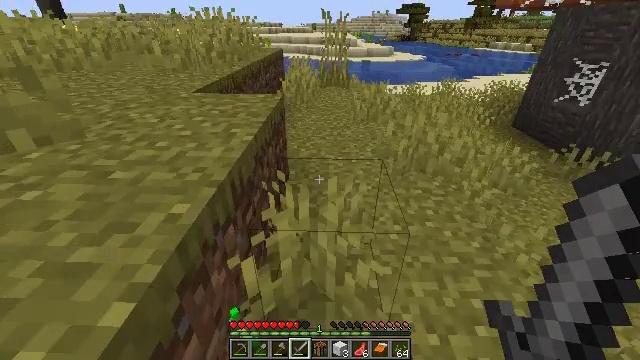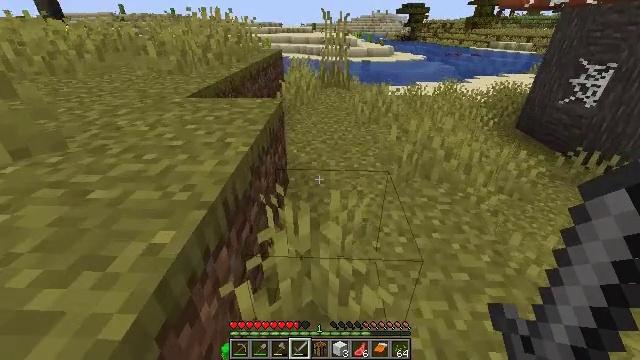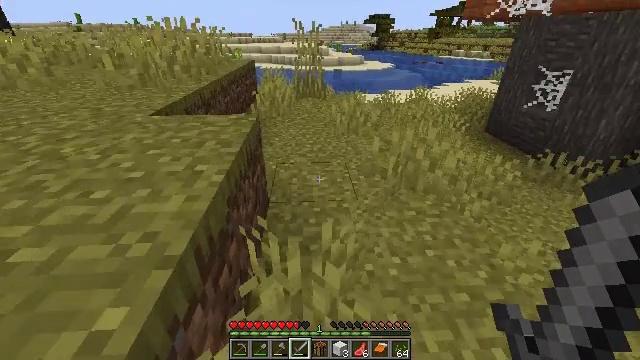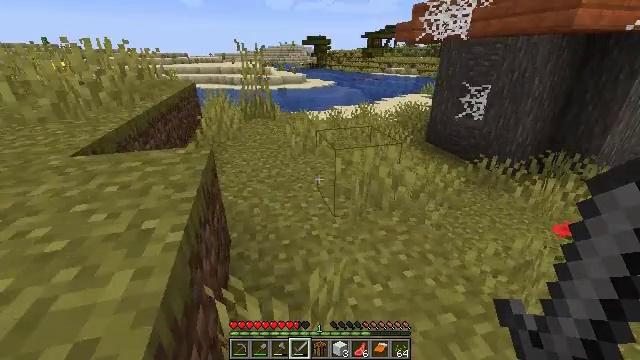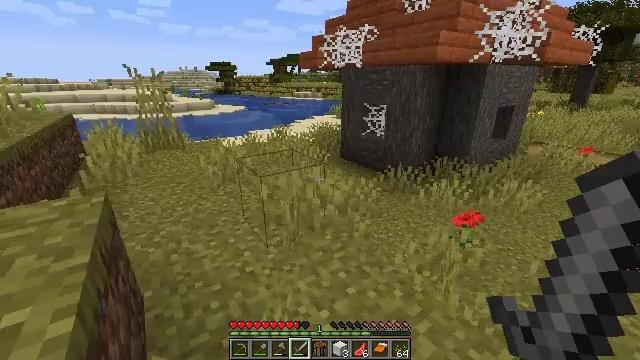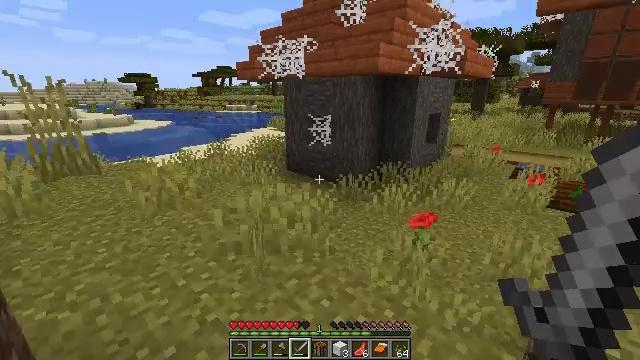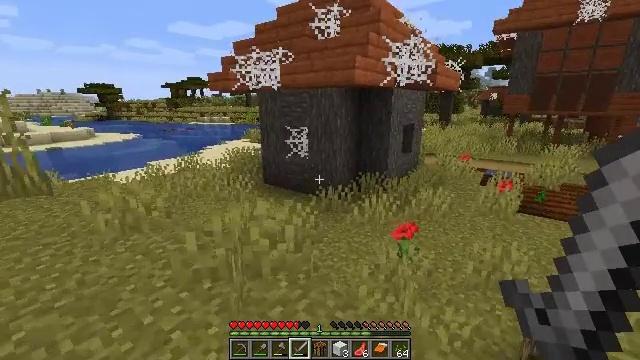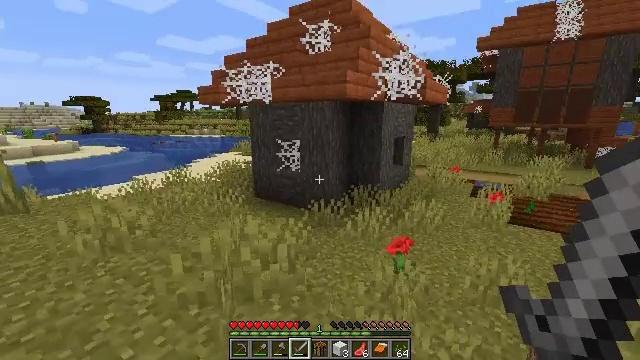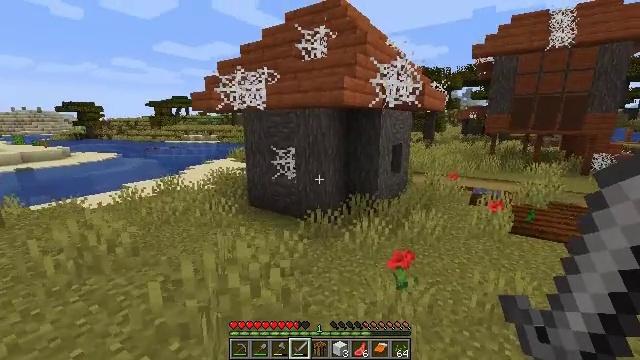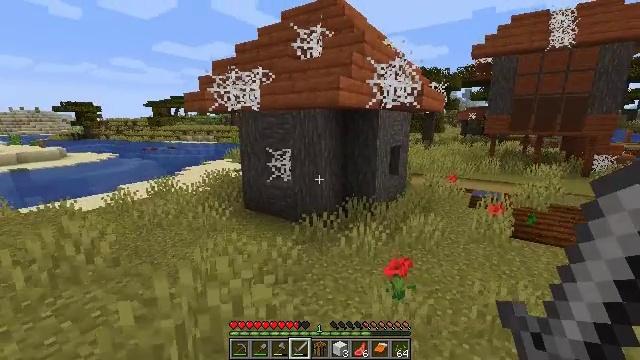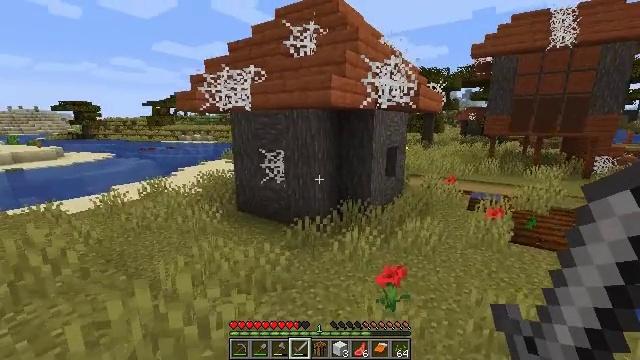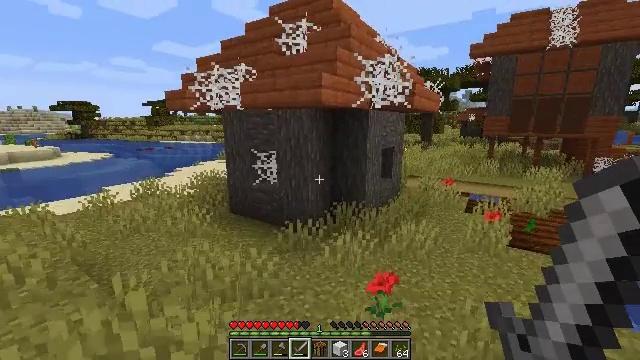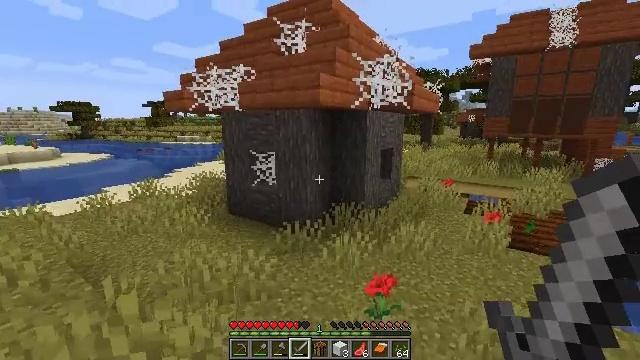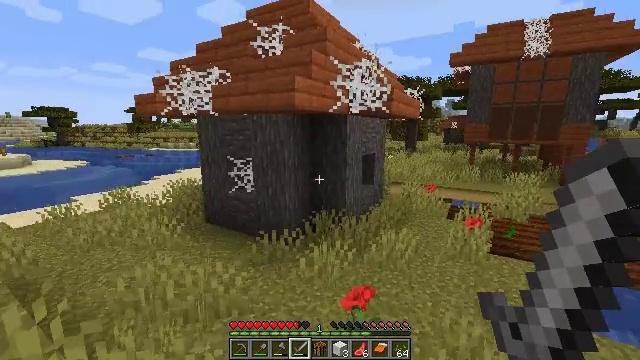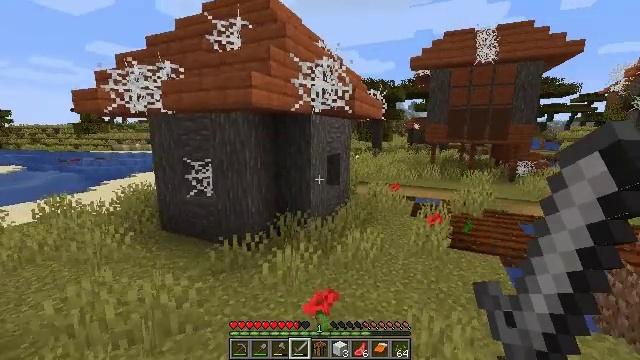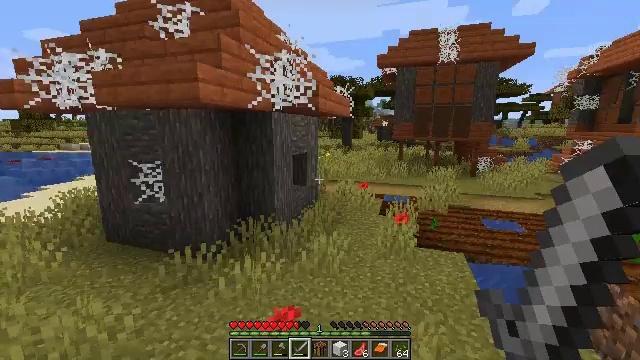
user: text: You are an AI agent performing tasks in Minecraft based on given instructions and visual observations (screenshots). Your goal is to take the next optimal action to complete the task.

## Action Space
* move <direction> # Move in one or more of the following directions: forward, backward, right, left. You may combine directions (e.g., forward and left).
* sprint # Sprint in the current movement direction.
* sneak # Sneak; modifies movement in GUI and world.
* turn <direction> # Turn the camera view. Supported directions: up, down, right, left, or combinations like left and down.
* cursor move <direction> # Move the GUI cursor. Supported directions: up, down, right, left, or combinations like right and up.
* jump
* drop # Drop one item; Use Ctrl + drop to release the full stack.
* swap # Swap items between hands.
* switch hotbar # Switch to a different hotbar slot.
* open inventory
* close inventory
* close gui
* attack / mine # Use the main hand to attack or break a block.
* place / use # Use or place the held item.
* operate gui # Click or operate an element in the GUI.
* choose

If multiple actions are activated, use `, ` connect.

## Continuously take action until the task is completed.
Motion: motion action
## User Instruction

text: Mine the melon stem to gather resources.
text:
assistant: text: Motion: move forward
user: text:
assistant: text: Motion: move forward and move left, turn right and up
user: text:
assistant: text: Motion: move forward and move left, turn right and up
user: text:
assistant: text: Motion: move forward and move left, turn right and up
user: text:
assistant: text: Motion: move forward and move left, turn right and up
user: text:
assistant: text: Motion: move forward, turn right and up
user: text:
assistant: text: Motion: move forward, turn right and up
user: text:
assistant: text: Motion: move forward and move right, turn up
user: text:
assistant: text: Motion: move forward and move right
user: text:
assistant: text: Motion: move forward and move right
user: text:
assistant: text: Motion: move forward and move right
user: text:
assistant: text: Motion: move forward and move right
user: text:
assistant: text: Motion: move forward and move right, turn right and up
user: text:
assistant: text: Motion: move forward and move right, turn right
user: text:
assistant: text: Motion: move forward, turn right
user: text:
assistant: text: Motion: move forward, turn right
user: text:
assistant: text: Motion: move forward, sprint
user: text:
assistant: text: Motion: move forward, sprint
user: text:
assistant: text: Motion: move forward, sprint
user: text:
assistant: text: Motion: move forward, sprint
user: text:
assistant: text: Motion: move forward, sprint
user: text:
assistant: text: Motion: move forward, sprint
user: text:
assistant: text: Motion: move forward, sprint
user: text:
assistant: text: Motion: move forward, sprint
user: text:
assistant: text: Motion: move forward, sprint
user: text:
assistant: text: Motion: move forward, sprint
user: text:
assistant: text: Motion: move forward, sprint
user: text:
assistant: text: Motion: move forward, sprint
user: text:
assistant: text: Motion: move forward, sprint
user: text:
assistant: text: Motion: move forward, sprint